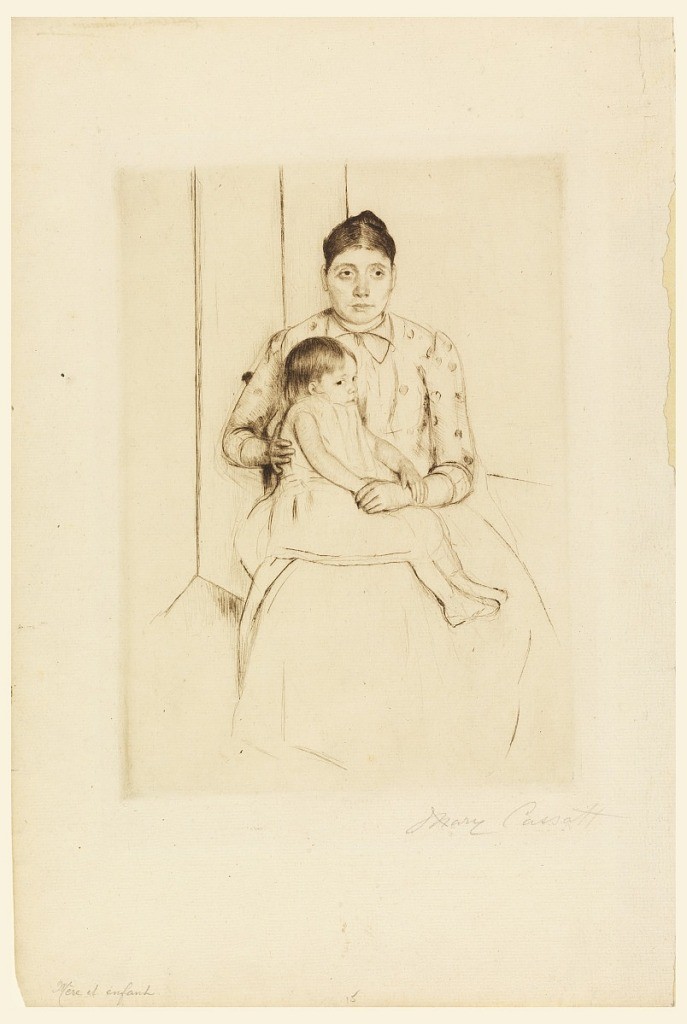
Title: Repose
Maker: Mary Cassatt, American, 1844 - 1926
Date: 1890
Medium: Drypoint on paper
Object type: print
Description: Seated woman is shown frontally wearing blouse with hearts on it. On her lap sits little girl in plain dress.